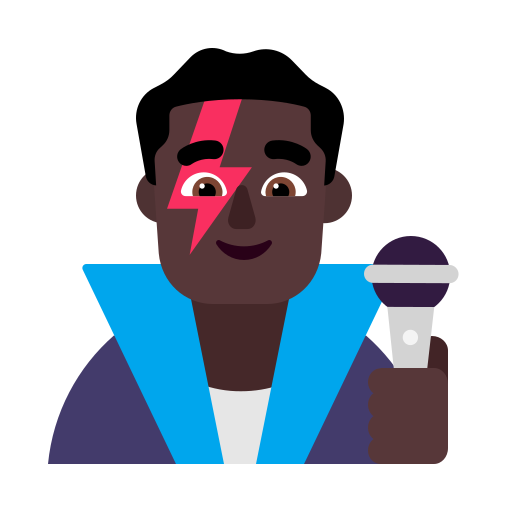
man singer flat dark